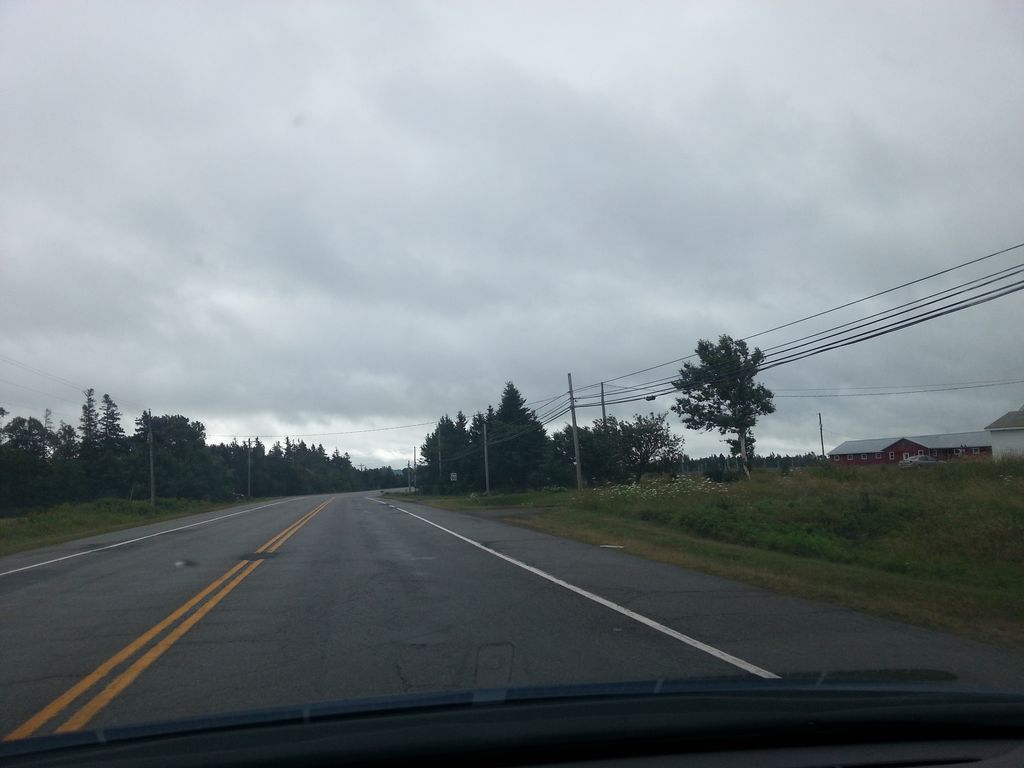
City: charlottetown